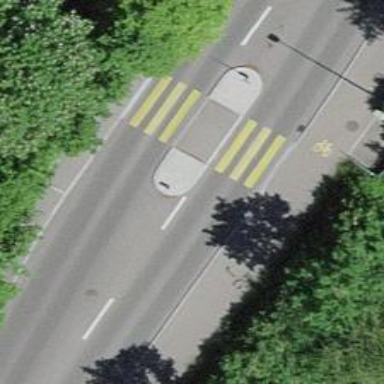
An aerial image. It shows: Unmarked crossing with zebra reference sign on the road.